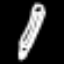
Label: pencil